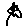
Label: flower